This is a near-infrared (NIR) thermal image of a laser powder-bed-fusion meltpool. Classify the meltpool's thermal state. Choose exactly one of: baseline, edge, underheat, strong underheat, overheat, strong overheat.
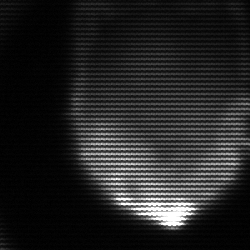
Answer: edge